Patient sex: M
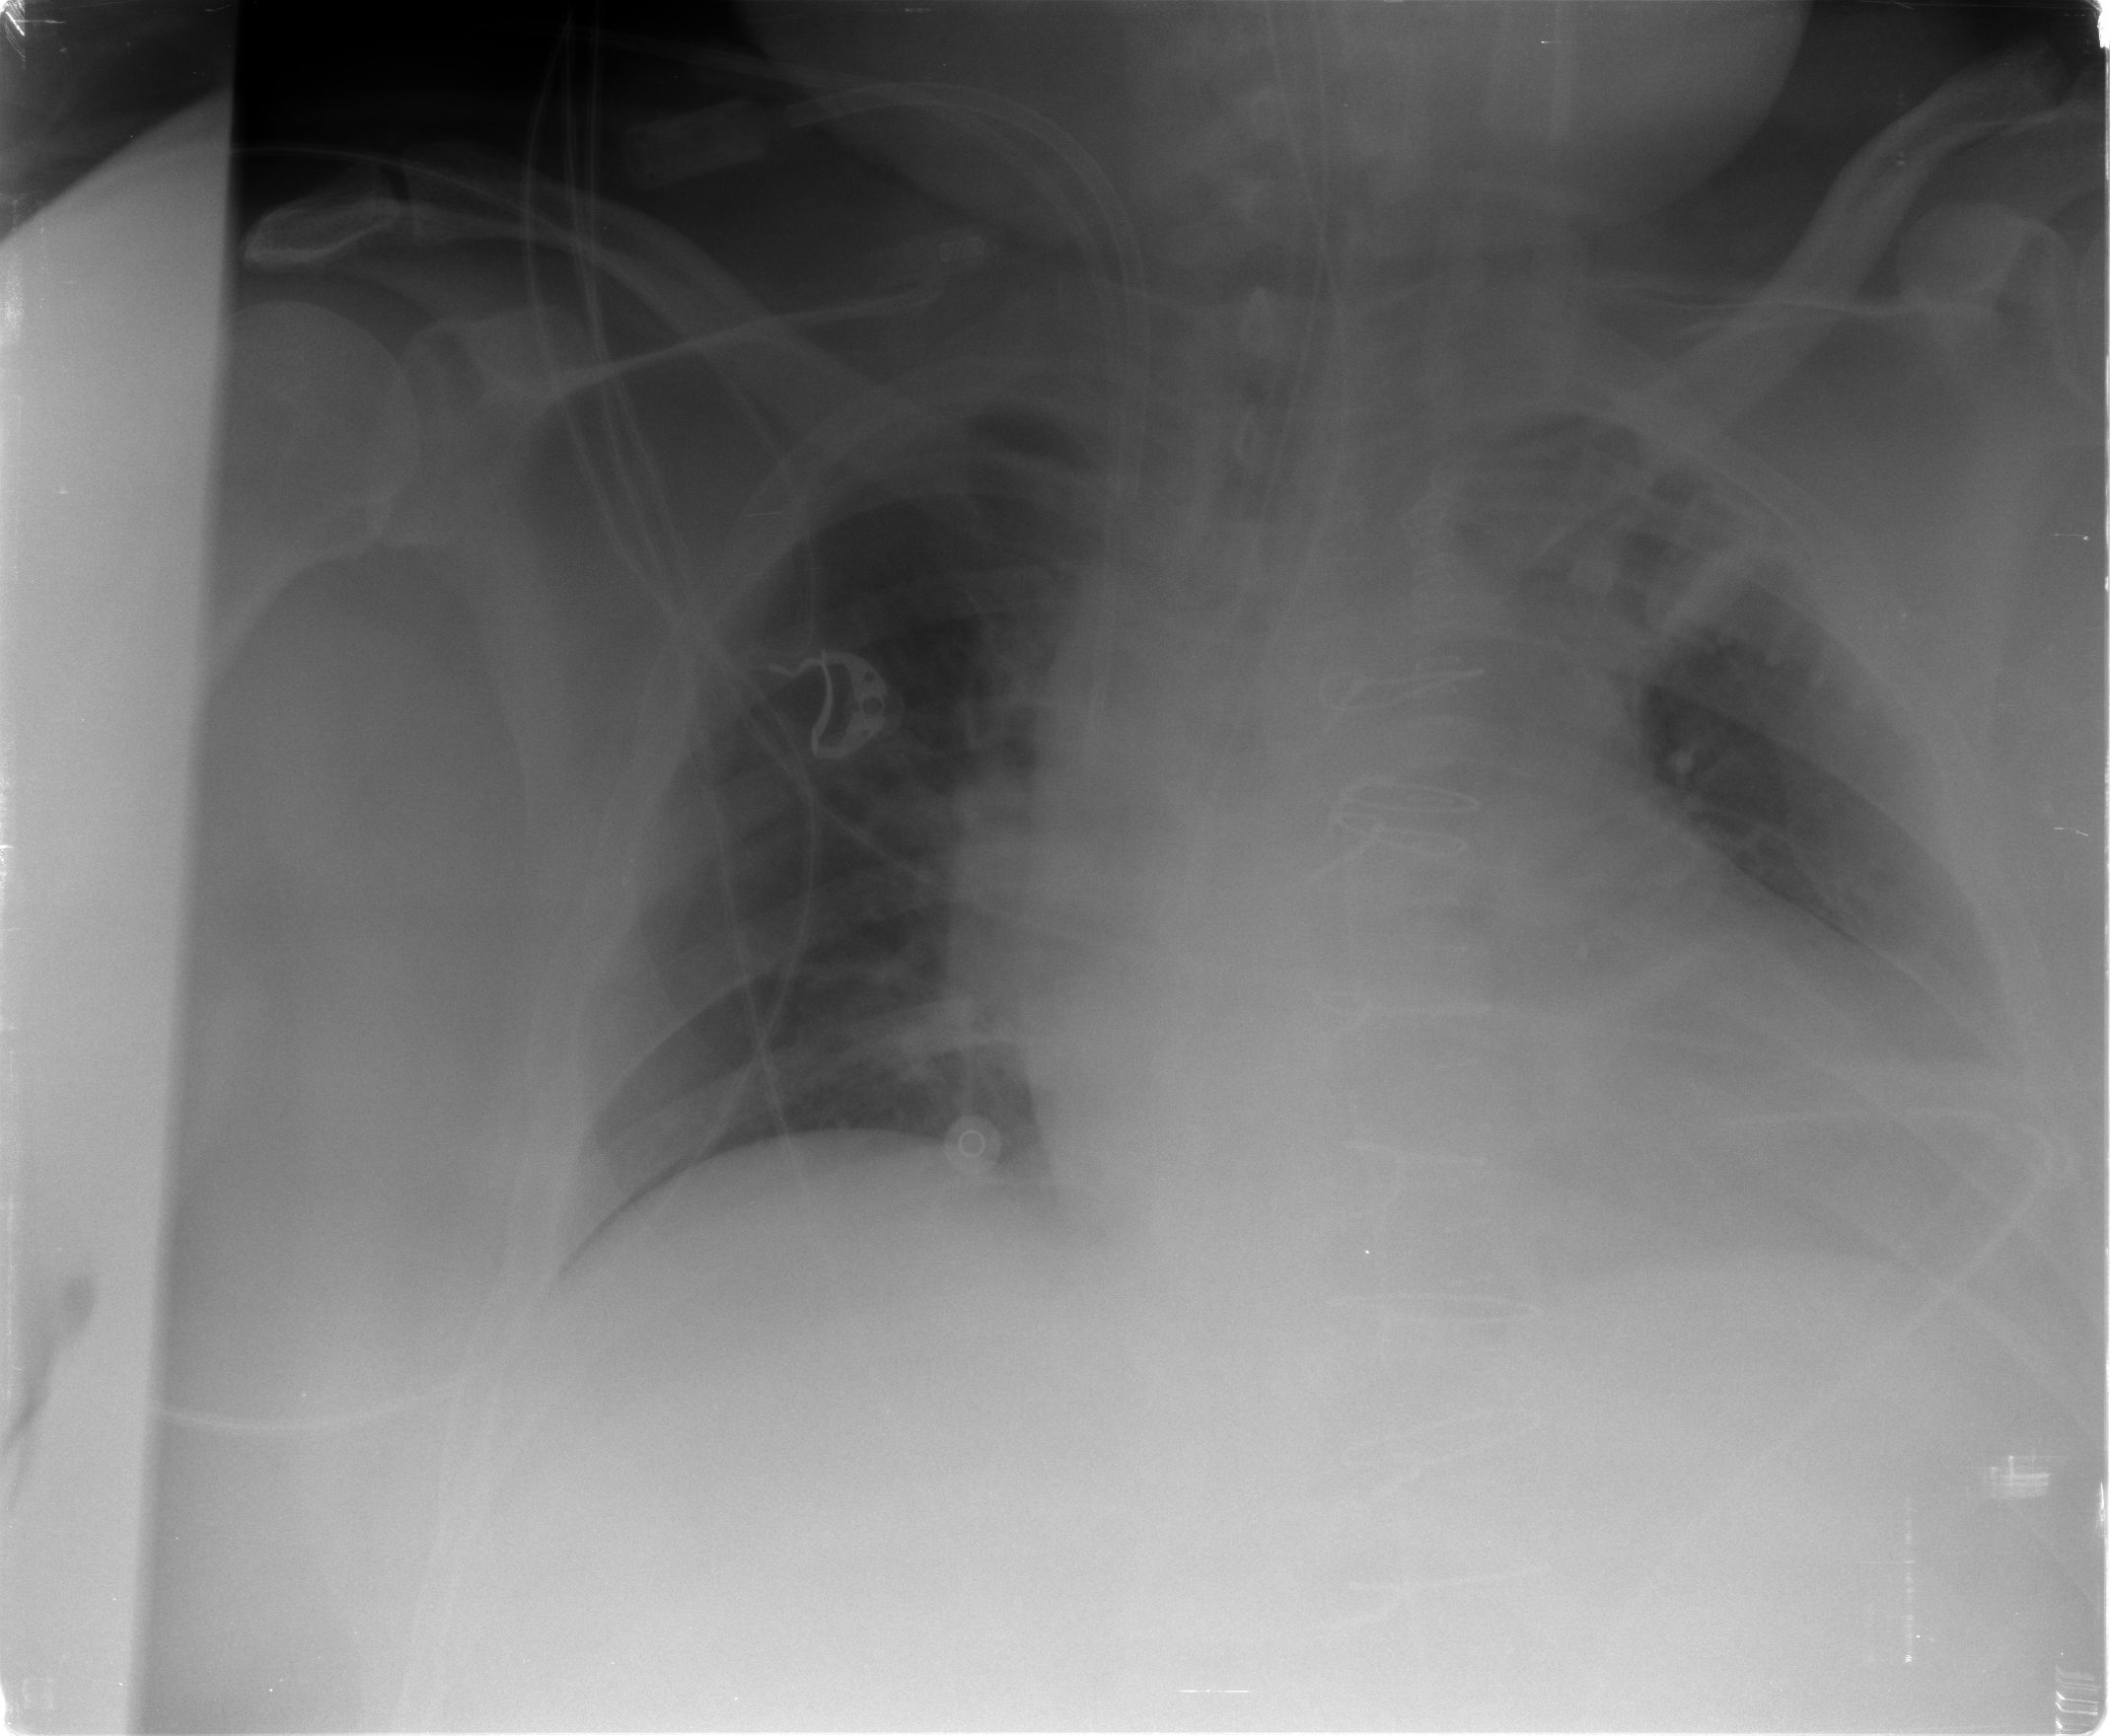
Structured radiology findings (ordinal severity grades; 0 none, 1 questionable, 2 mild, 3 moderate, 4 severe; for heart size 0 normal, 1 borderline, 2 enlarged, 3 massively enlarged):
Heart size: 2
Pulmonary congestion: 1
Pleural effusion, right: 1
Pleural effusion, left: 2
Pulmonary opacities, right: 0
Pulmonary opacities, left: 0
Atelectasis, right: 2
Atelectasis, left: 2